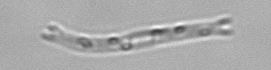
Label: Eucampia_morphytype1